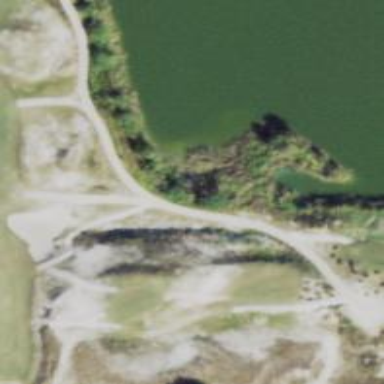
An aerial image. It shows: Path used for both walking and golf.